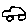
Label: car